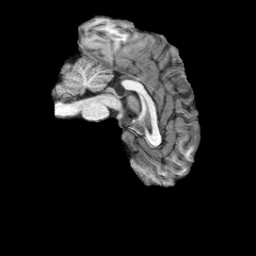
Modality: T1w
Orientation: sagittal
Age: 18
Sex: male
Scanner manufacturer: siemens
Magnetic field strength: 3 T
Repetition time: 2.5 s
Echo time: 0.00222 s